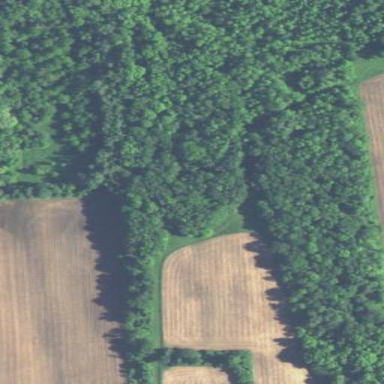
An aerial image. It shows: Mixed woodland with variety of leaf types and cycles.